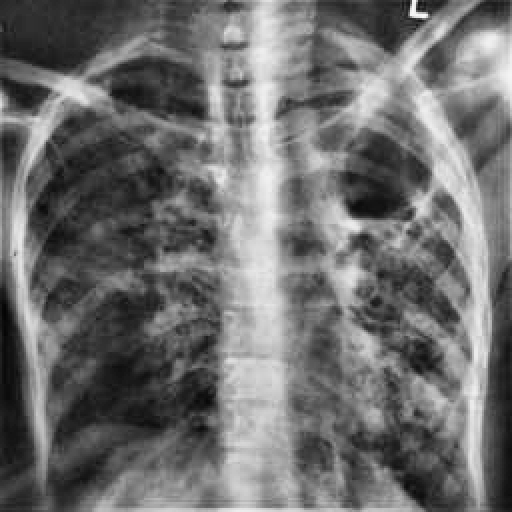
Finding: TUBERCULOSIS